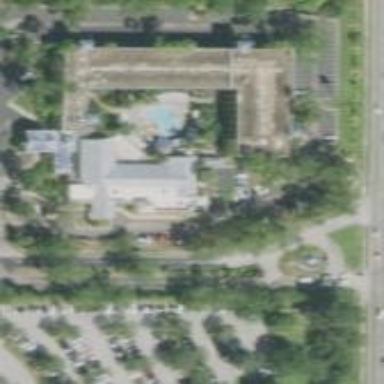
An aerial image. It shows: Hotel.